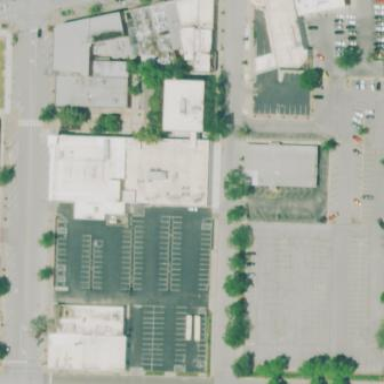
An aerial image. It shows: Parking area with asphalt surface.